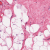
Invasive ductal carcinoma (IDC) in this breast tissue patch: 0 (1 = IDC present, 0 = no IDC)